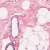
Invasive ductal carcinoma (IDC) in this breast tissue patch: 0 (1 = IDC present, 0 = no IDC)